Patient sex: M
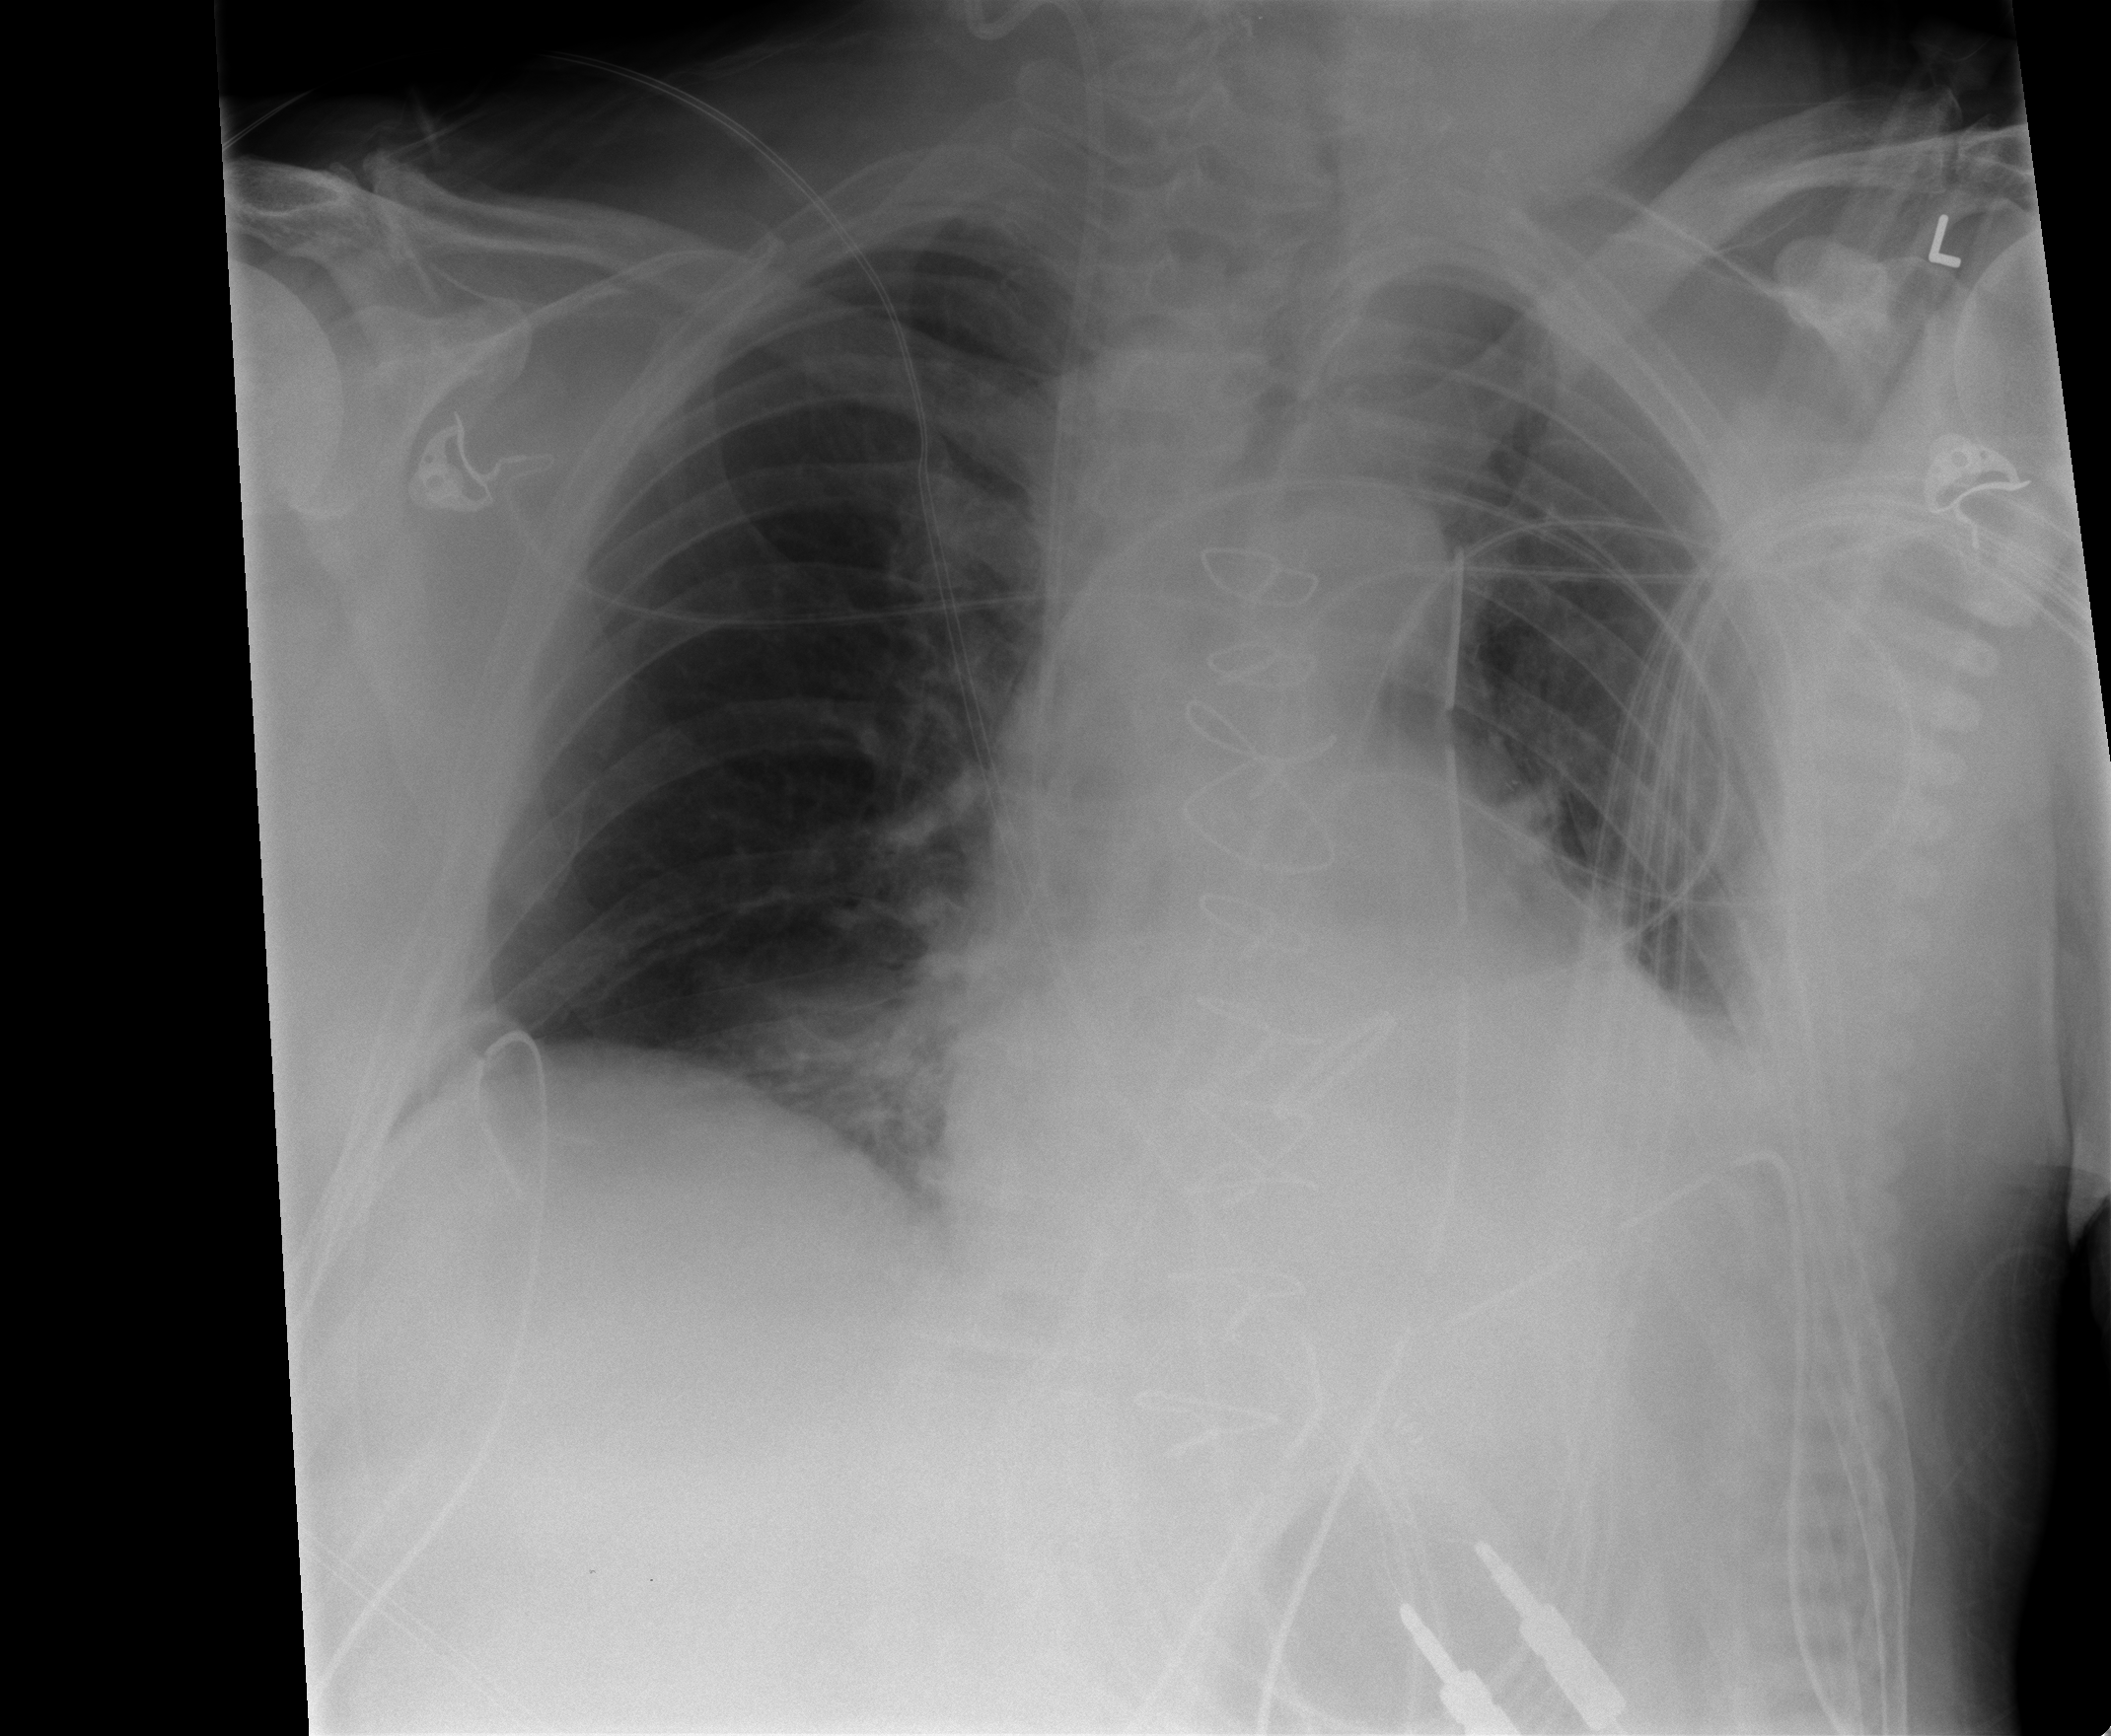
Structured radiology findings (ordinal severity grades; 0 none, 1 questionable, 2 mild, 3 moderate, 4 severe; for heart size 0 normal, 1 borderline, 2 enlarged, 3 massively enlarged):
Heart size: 2
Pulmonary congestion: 3
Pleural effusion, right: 0
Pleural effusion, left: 2
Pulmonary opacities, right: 0
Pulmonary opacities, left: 0
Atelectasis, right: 2
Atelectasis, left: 2